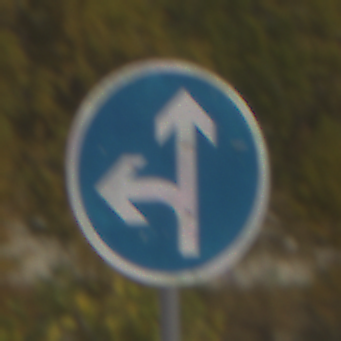
Verkehrszeichen: VorgeschriebeneFahrtrichtungGeradeausOderLinks
Umgebung: Outdoor, Suburban
Tageszeit: MorningAfternoon
Wetter: PartlyCloudy
Licht: Natural
Jahreszeit: NotSpecified
Kontrast: HighContrast